Question: Here are my axes. i dont know what to call it. (is it ZXY?)
(this is what camera sees)

i want to know plane rotation around Y axis. Currently it is 0 degree around Y.
here is what i do,
'''
Matrix33 orientmatrix = body->getGlobalOrientation();
return Degree(-asin(orientmatrix[2][0]));
'''
this returns incorrect angles, in counterclockwise:
0..45..90..45..0..-45..-90..-45..0
it should be:
0...45..90..135..180..-45..-90..-135..0
what am i doing wrong?
thank you.
(this is OGRE, code is C++)
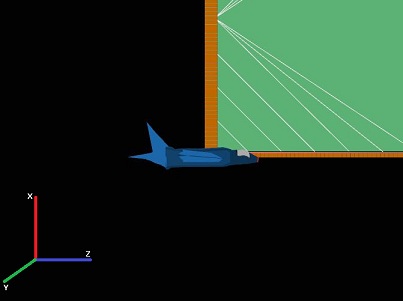
Answer: What you are doing wrong is that you are using 'asin'. It returns a value between -pi/2 to +pi/2, or -90 degrees to +90 degrees.
If you want a value that spans 360 degrees you need to be using 'atan2'. Assuming your orientation truly is a rotation about y, you could use
'''
Degree(atan2(orientmatrix[0][2], orientmatrix[0][0]))
'''